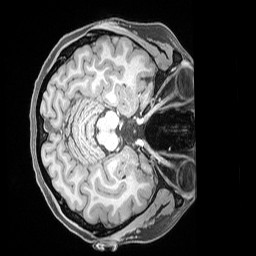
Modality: T1w
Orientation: axial
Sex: female
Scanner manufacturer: siemens
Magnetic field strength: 3 T
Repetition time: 2.53 s
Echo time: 0.00169 s